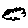
Label: cloud